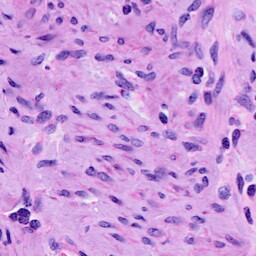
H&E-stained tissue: Cervix